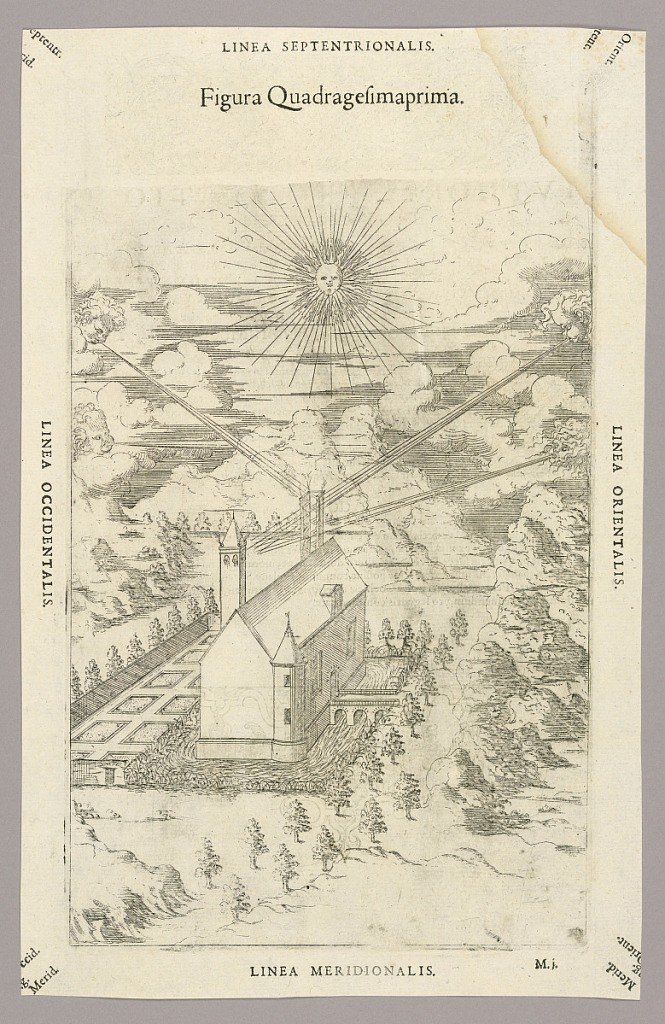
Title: Plate XLI from Theatrum instrumentorum et machinarum
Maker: Julio Paschale
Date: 1582
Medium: Woodcut on paper
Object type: Print
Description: Two towers shown on a cheateau. They are used for wind, sun's ray's, to disperse smoke; two methods. Description in Latin on verso of 1949-152-238.